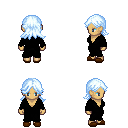
a pixel art fantasy rpg character, female body template, human, tanned skin, black robe, teal pants, white cyan loose hair, brown slippers, four views (front, back, left, right), 2x2 character sprite sheet, small pixel art, hard edges, no anti-aliasing